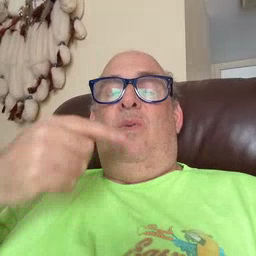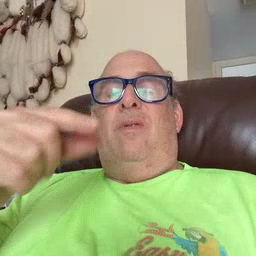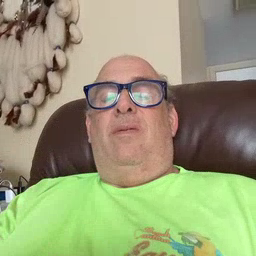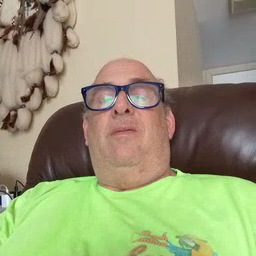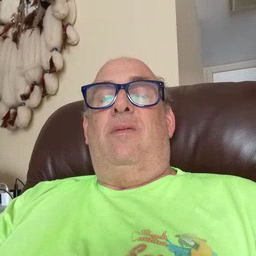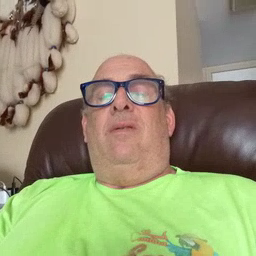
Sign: green